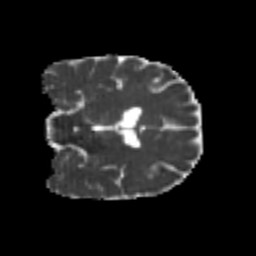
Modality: MD
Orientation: coronal
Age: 20
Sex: female
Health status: healthy
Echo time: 0.074 s